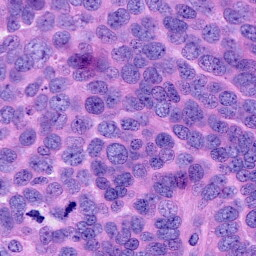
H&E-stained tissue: Ovarian